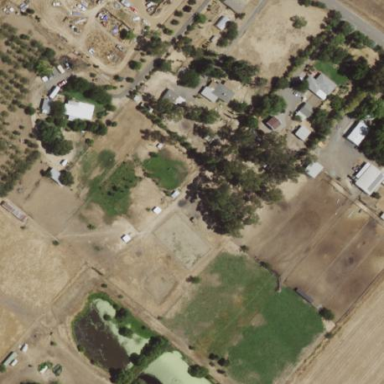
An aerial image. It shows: Farmyard area.